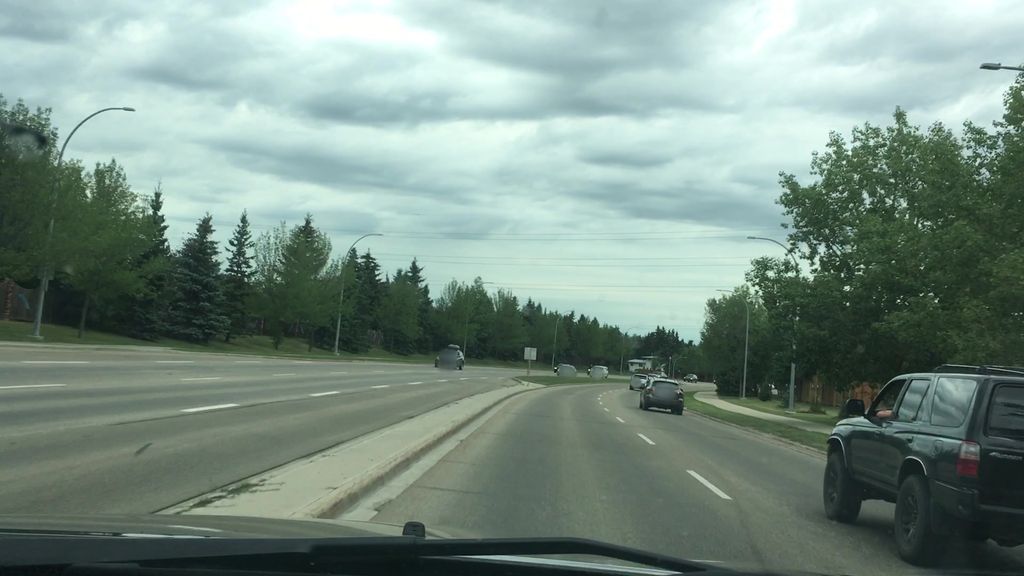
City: edmonton